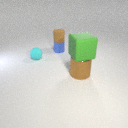
small blue rubber cylinder below small brown rubber cylinder